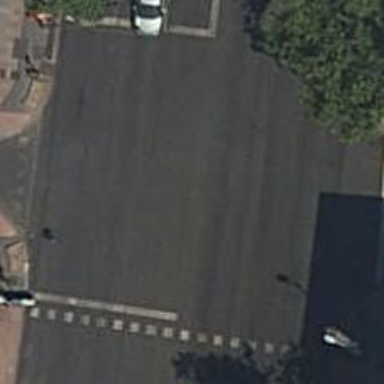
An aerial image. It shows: Road with traffic signals.